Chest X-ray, PA view. Patient: 23 years old, sex M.
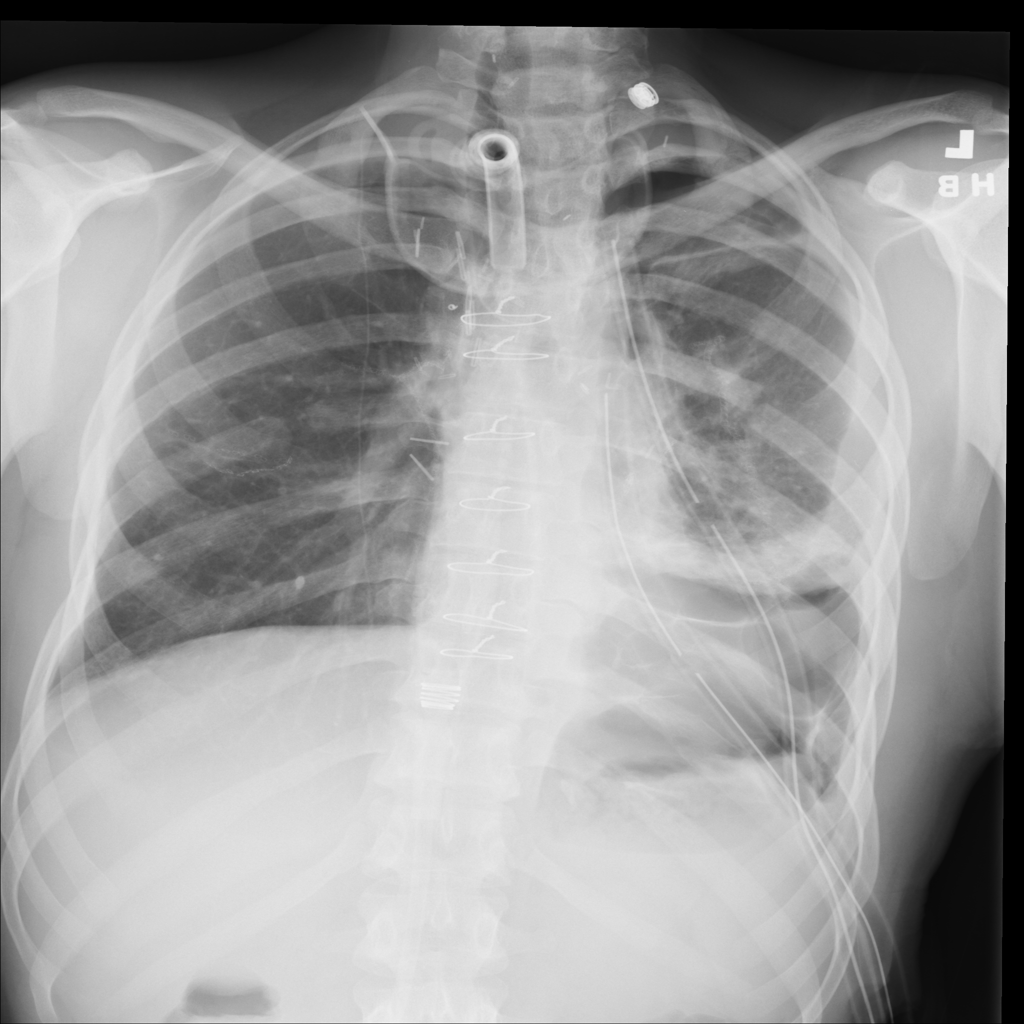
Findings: No Finding